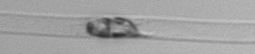
Label: Dactyliosolen_blavyanus